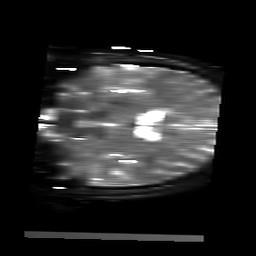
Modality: T2starmap
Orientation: coronal
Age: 37
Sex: male
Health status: ill